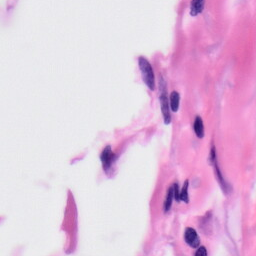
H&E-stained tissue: Skin